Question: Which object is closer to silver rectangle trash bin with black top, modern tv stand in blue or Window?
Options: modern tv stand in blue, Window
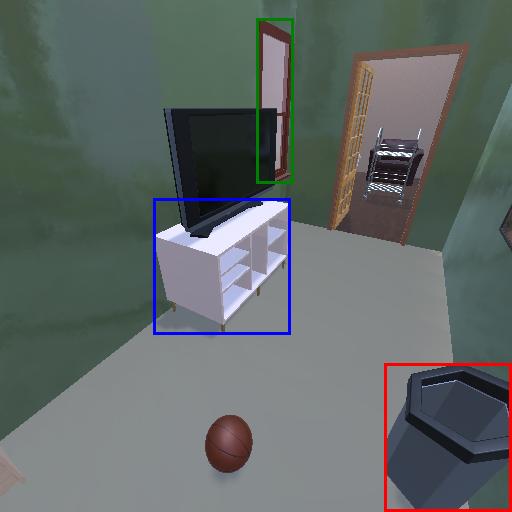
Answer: modern tv stand in blue